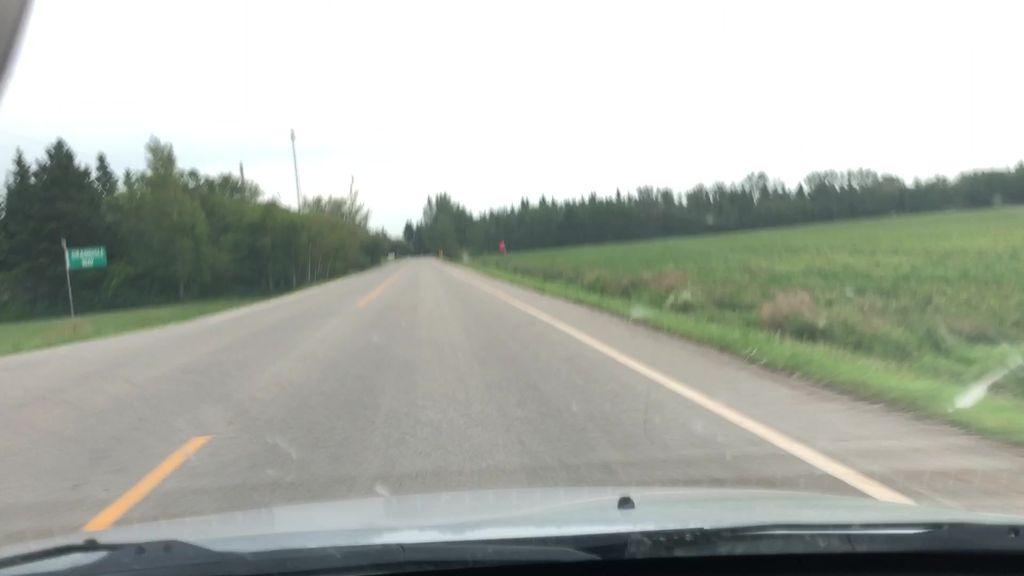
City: edmonton